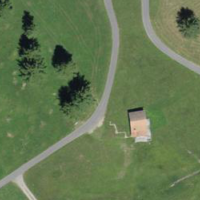
EUNIS habitat code: 24
Species observed at this site:
Papilio machaon
Lysandra bellargus
Campanula barbata
Erynnis tages